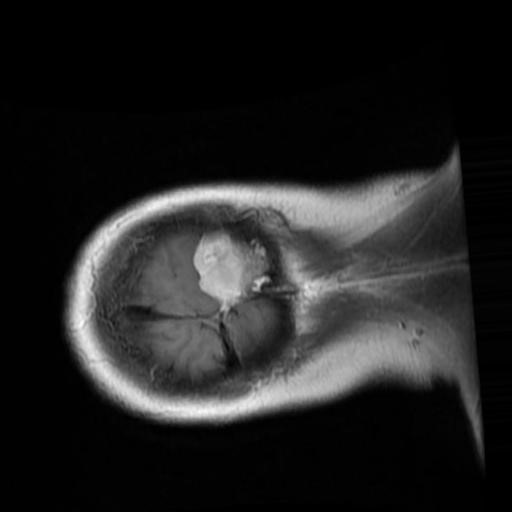
Label: brain_menin